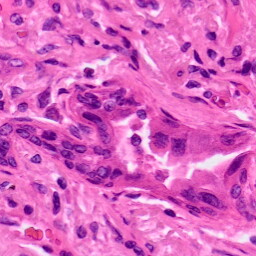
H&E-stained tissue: Lung